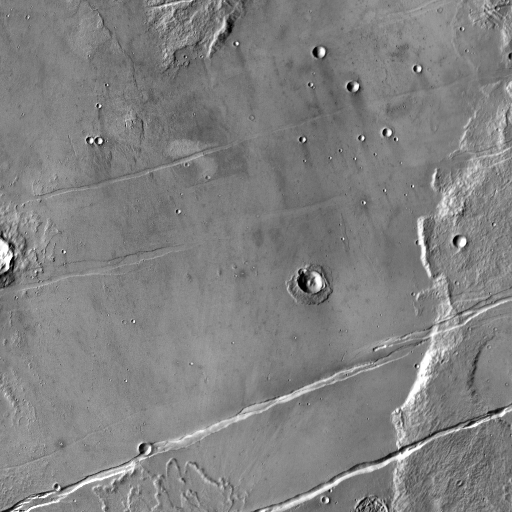
Crater classes present: Background, Other, Buried